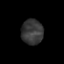
Tissue: prostate
Cell type: T cells
Senescence score: 0.2429
Nuclear area (px): 537
Mean DAPI intensity: 55.646